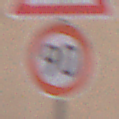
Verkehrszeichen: Geschwindigkeit90
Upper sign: ReiterRechts
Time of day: Midday
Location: Outdoor (Urban)
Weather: Overcast
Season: NotSpecified
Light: Natural